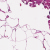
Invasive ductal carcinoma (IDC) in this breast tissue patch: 0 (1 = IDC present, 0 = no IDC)